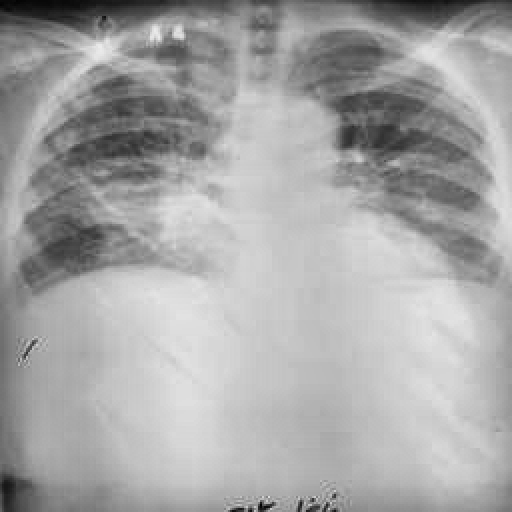
Finding: TUBERCULOSIS